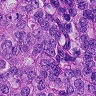
Metastatic tissue present: yes